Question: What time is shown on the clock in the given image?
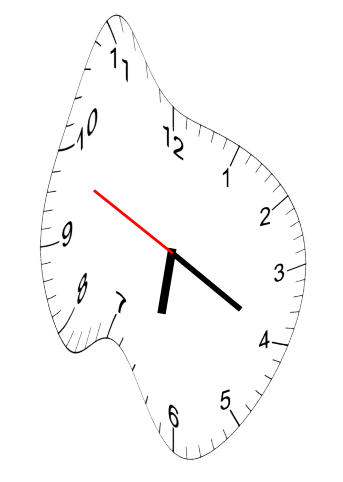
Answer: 06:19:49